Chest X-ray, PA view. Patient: 53 years old, sex F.
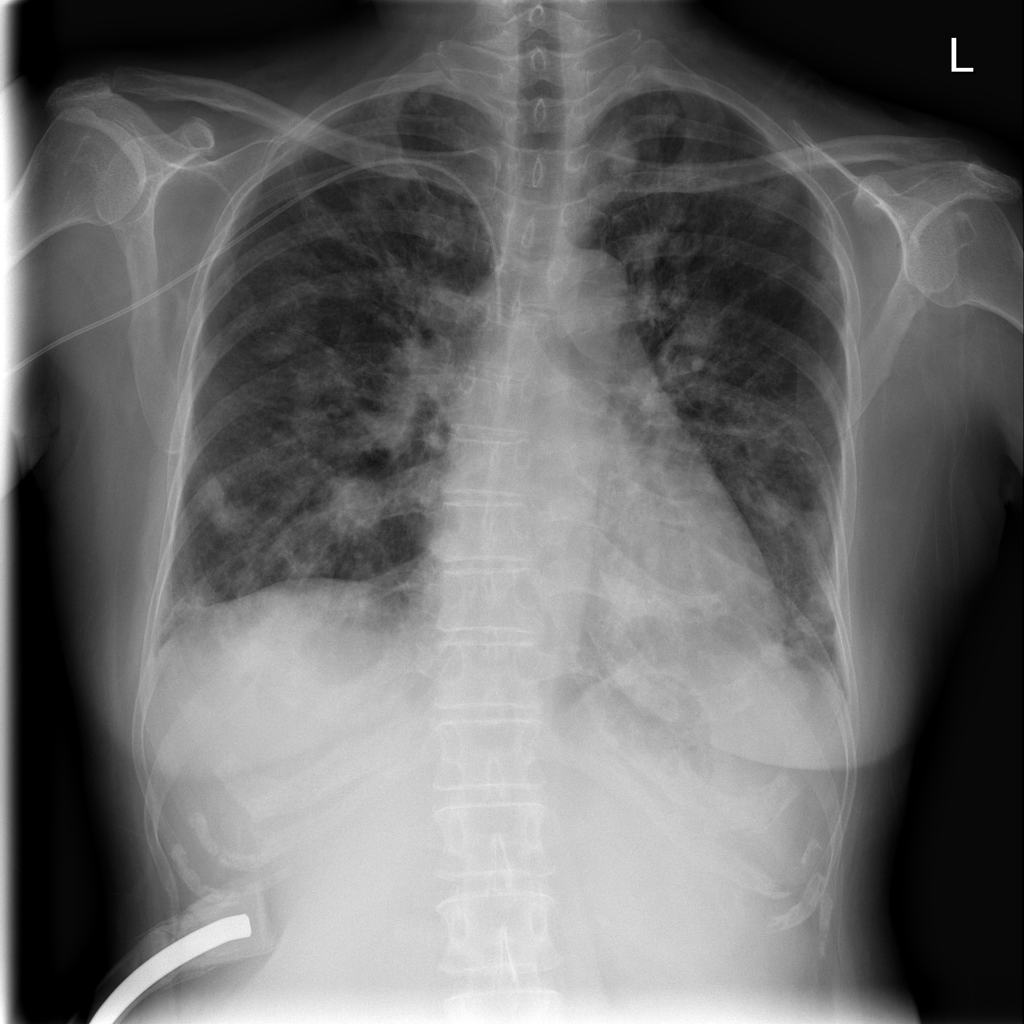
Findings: No Finding